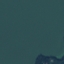
Label: SeaLake